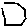
Label: hexagon